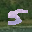
Label: 5